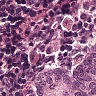
Metastatic tissue present: no